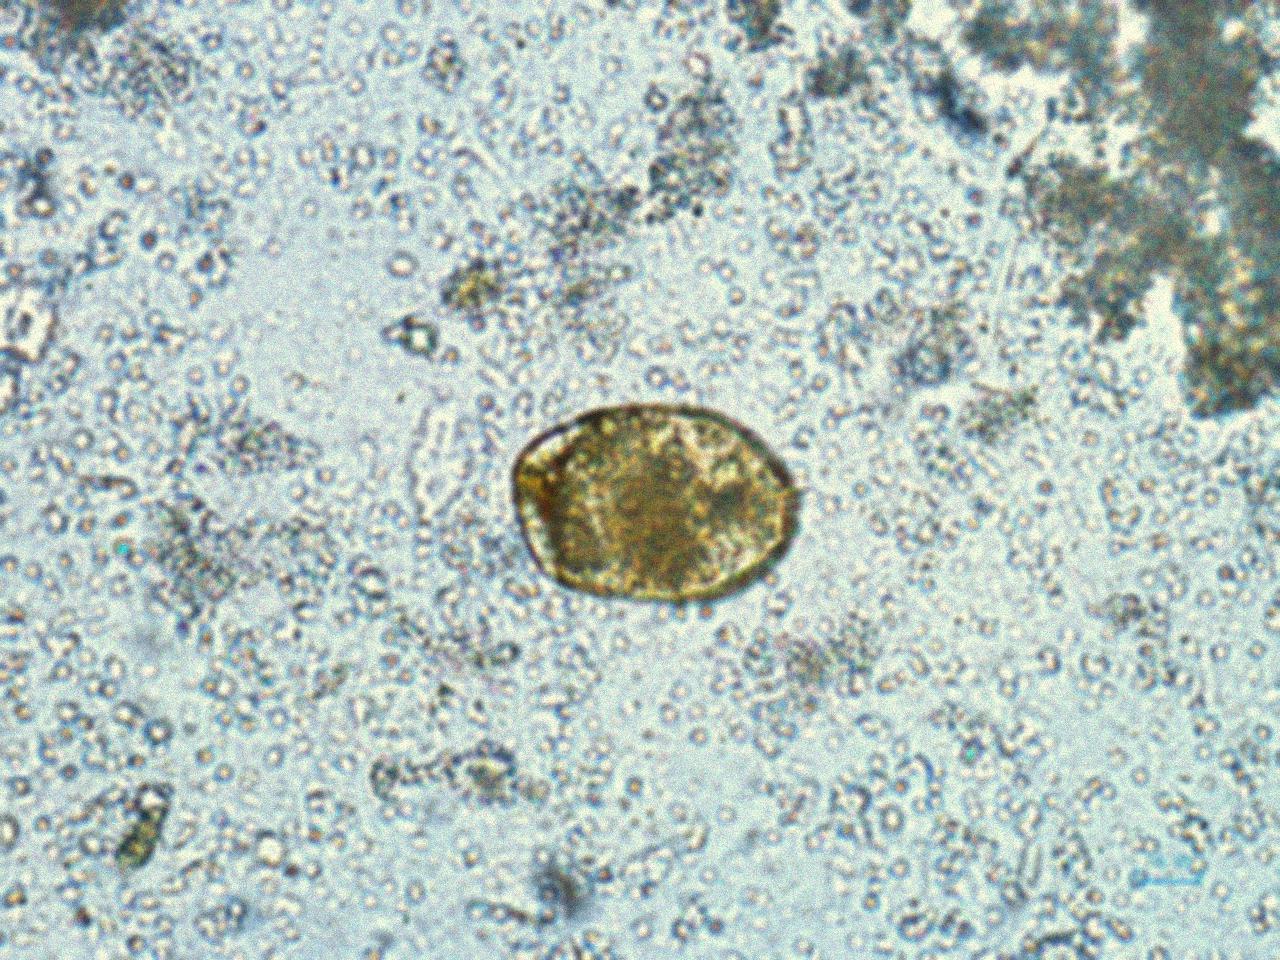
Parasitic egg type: Paragonimus spp